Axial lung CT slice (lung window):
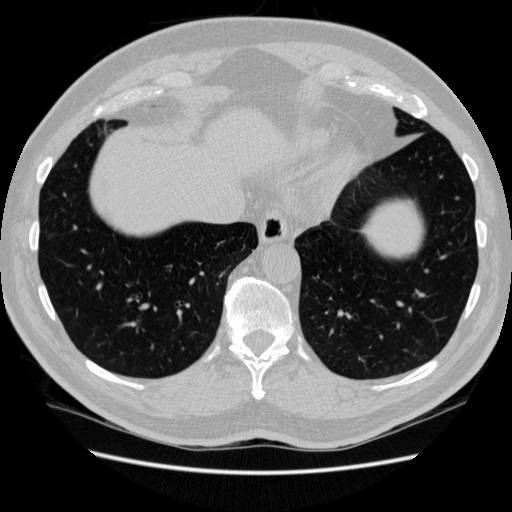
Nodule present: no